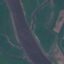
Land use / land cover: River